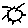
Label: sun